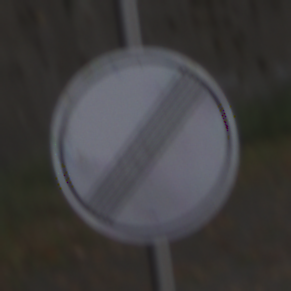
Verkehrszeichen: EndeSaemtlicherBegrenzungen
Umgebung: Outdoor, Suburban
Tageszeit: MorningAfternoon
Wetter: PartlyCloudy
Licht: Natural
Jahreszeit: NotSpecified
Kontrast: MediumContrast